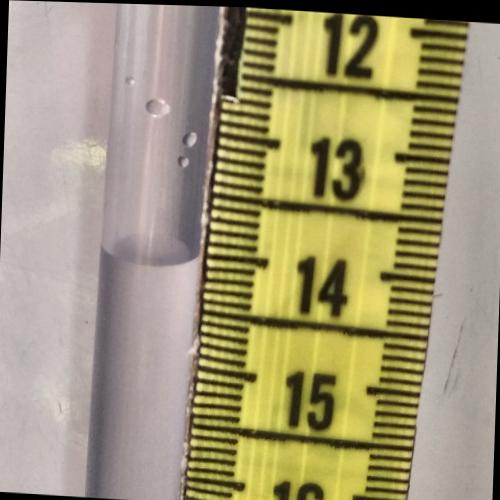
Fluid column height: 14.0 cm